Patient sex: F
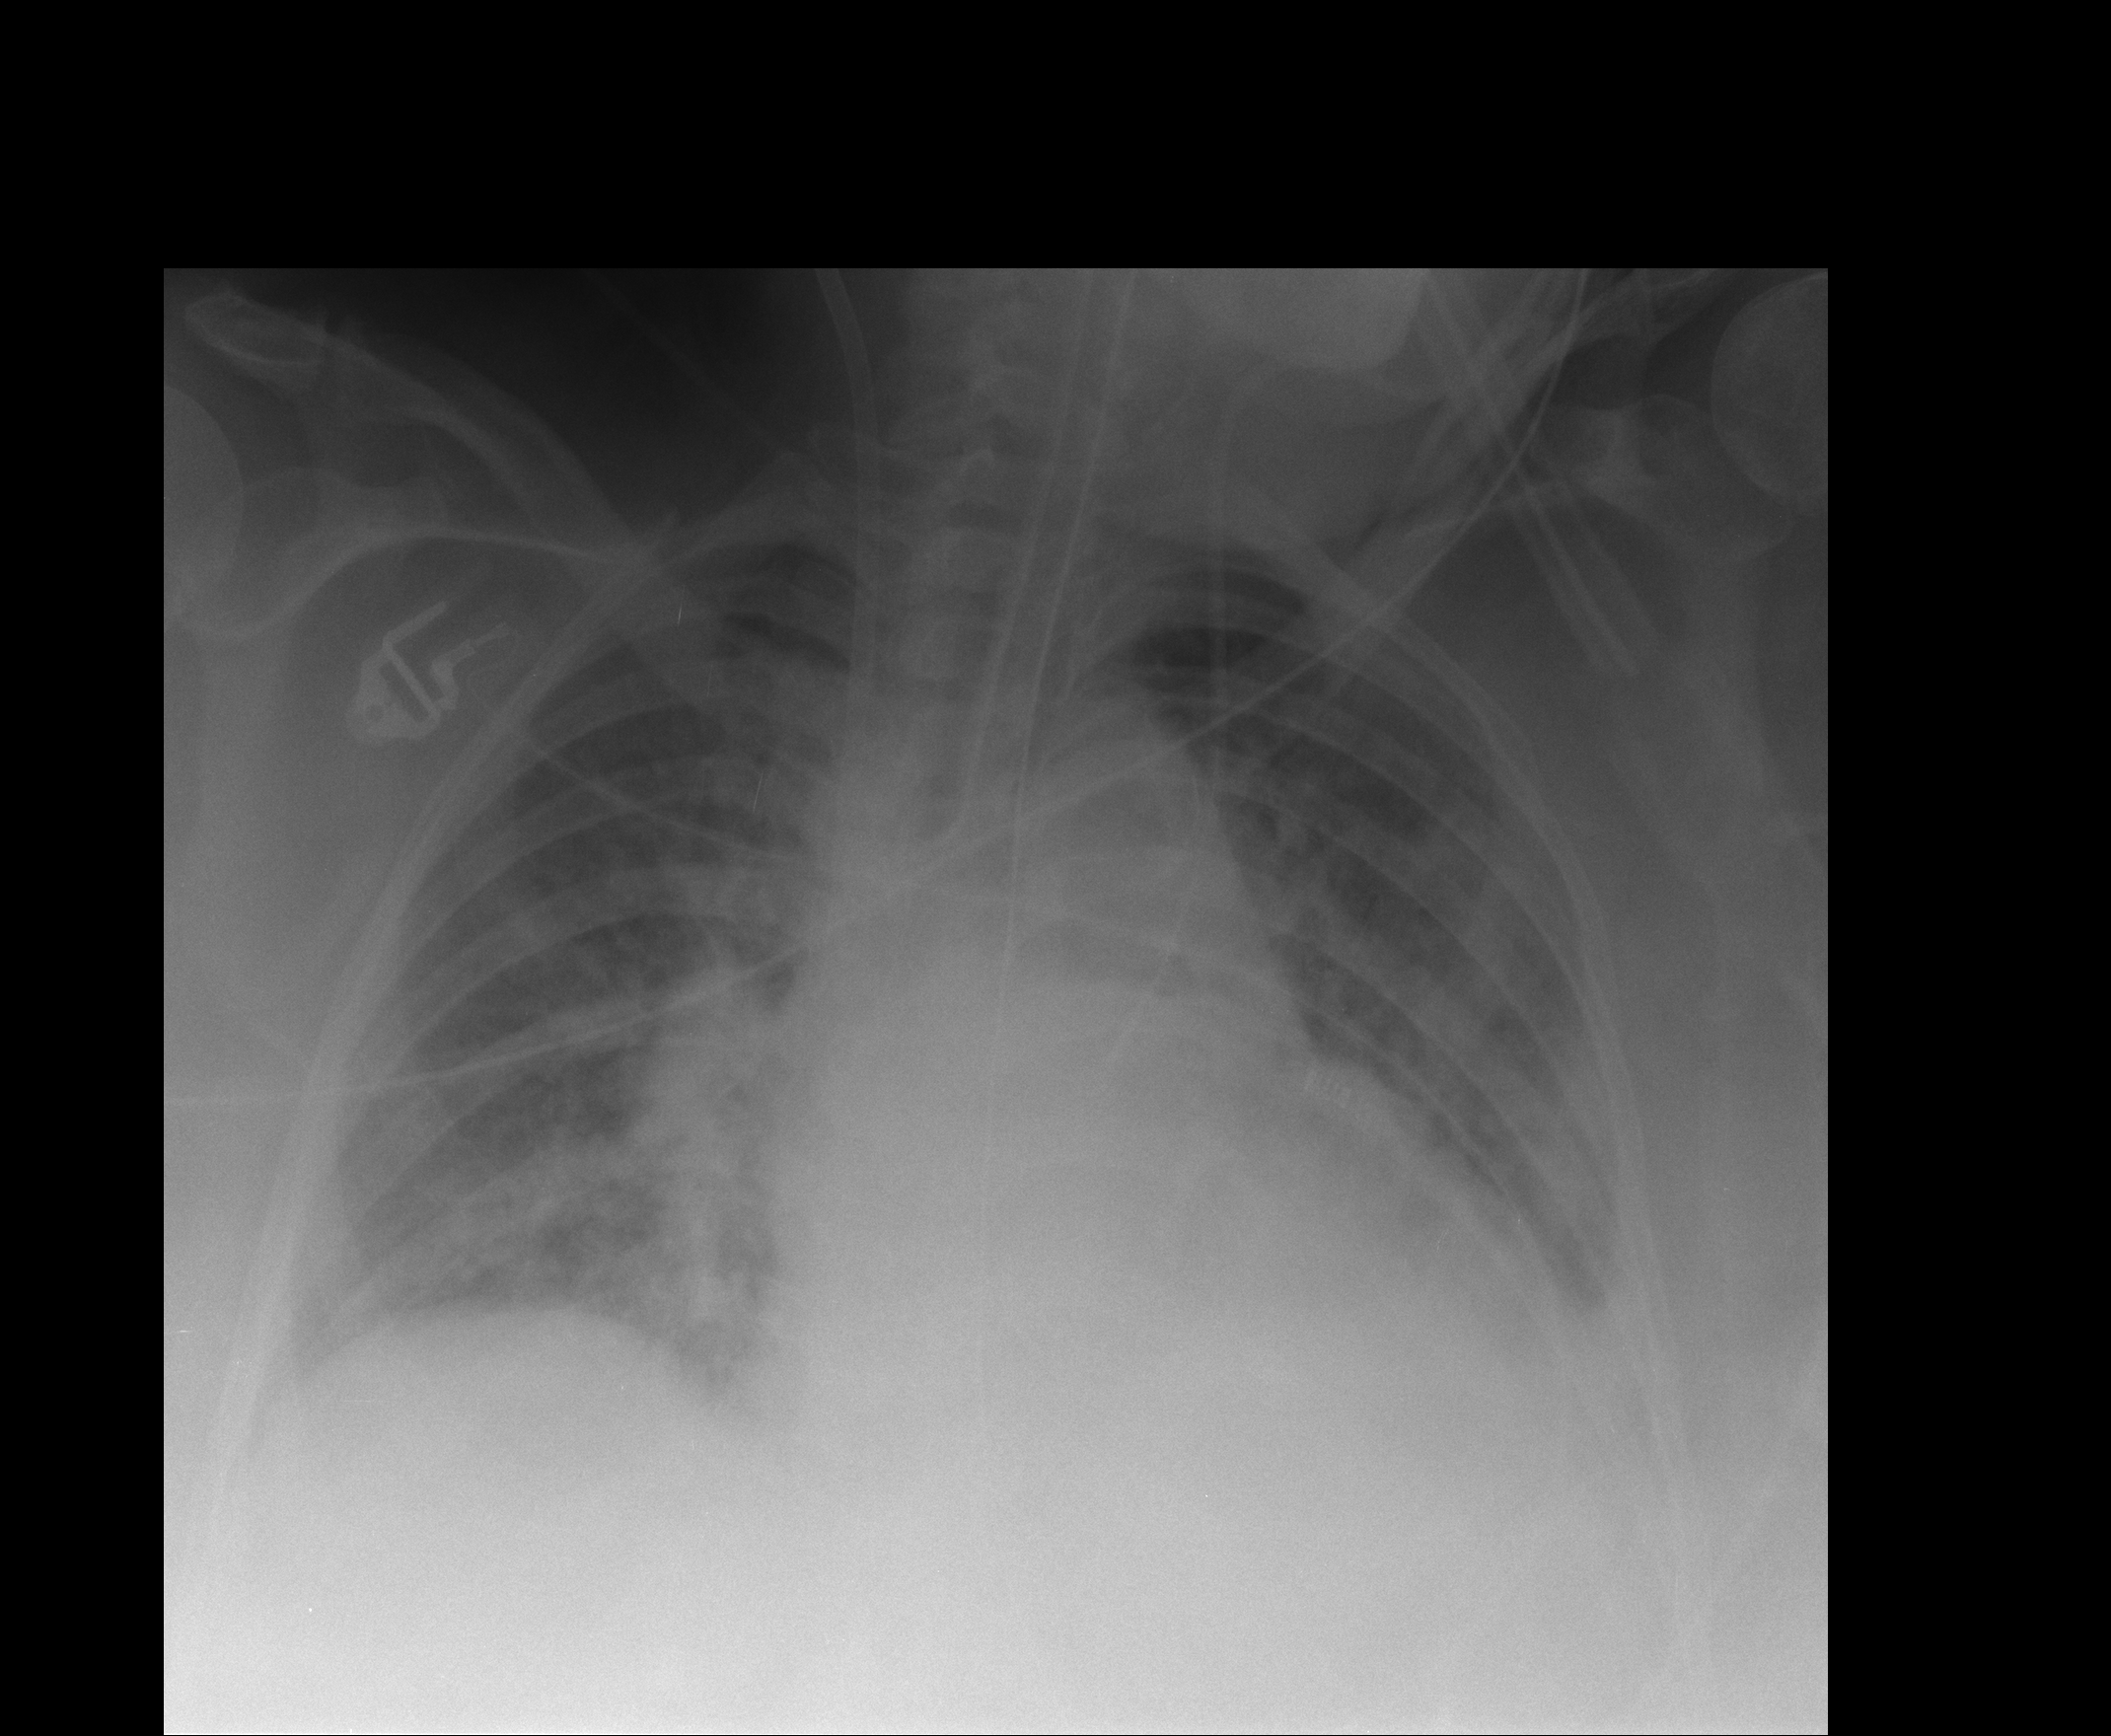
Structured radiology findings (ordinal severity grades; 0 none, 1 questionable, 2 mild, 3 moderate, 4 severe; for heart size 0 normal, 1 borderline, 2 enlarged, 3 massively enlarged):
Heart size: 2
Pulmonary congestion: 2
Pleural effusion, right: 0
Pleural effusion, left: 2
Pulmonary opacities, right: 3
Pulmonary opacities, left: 3
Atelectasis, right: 2
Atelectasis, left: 2